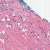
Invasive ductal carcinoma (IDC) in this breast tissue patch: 0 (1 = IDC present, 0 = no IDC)